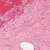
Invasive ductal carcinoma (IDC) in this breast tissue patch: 0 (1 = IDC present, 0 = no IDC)